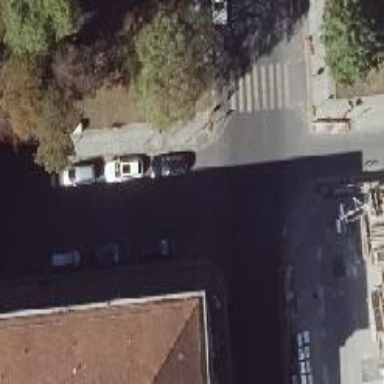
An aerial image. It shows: Residential road with asphalt surface featuring parallel parking lanes on both sides.